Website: macys
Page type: account-dashboard
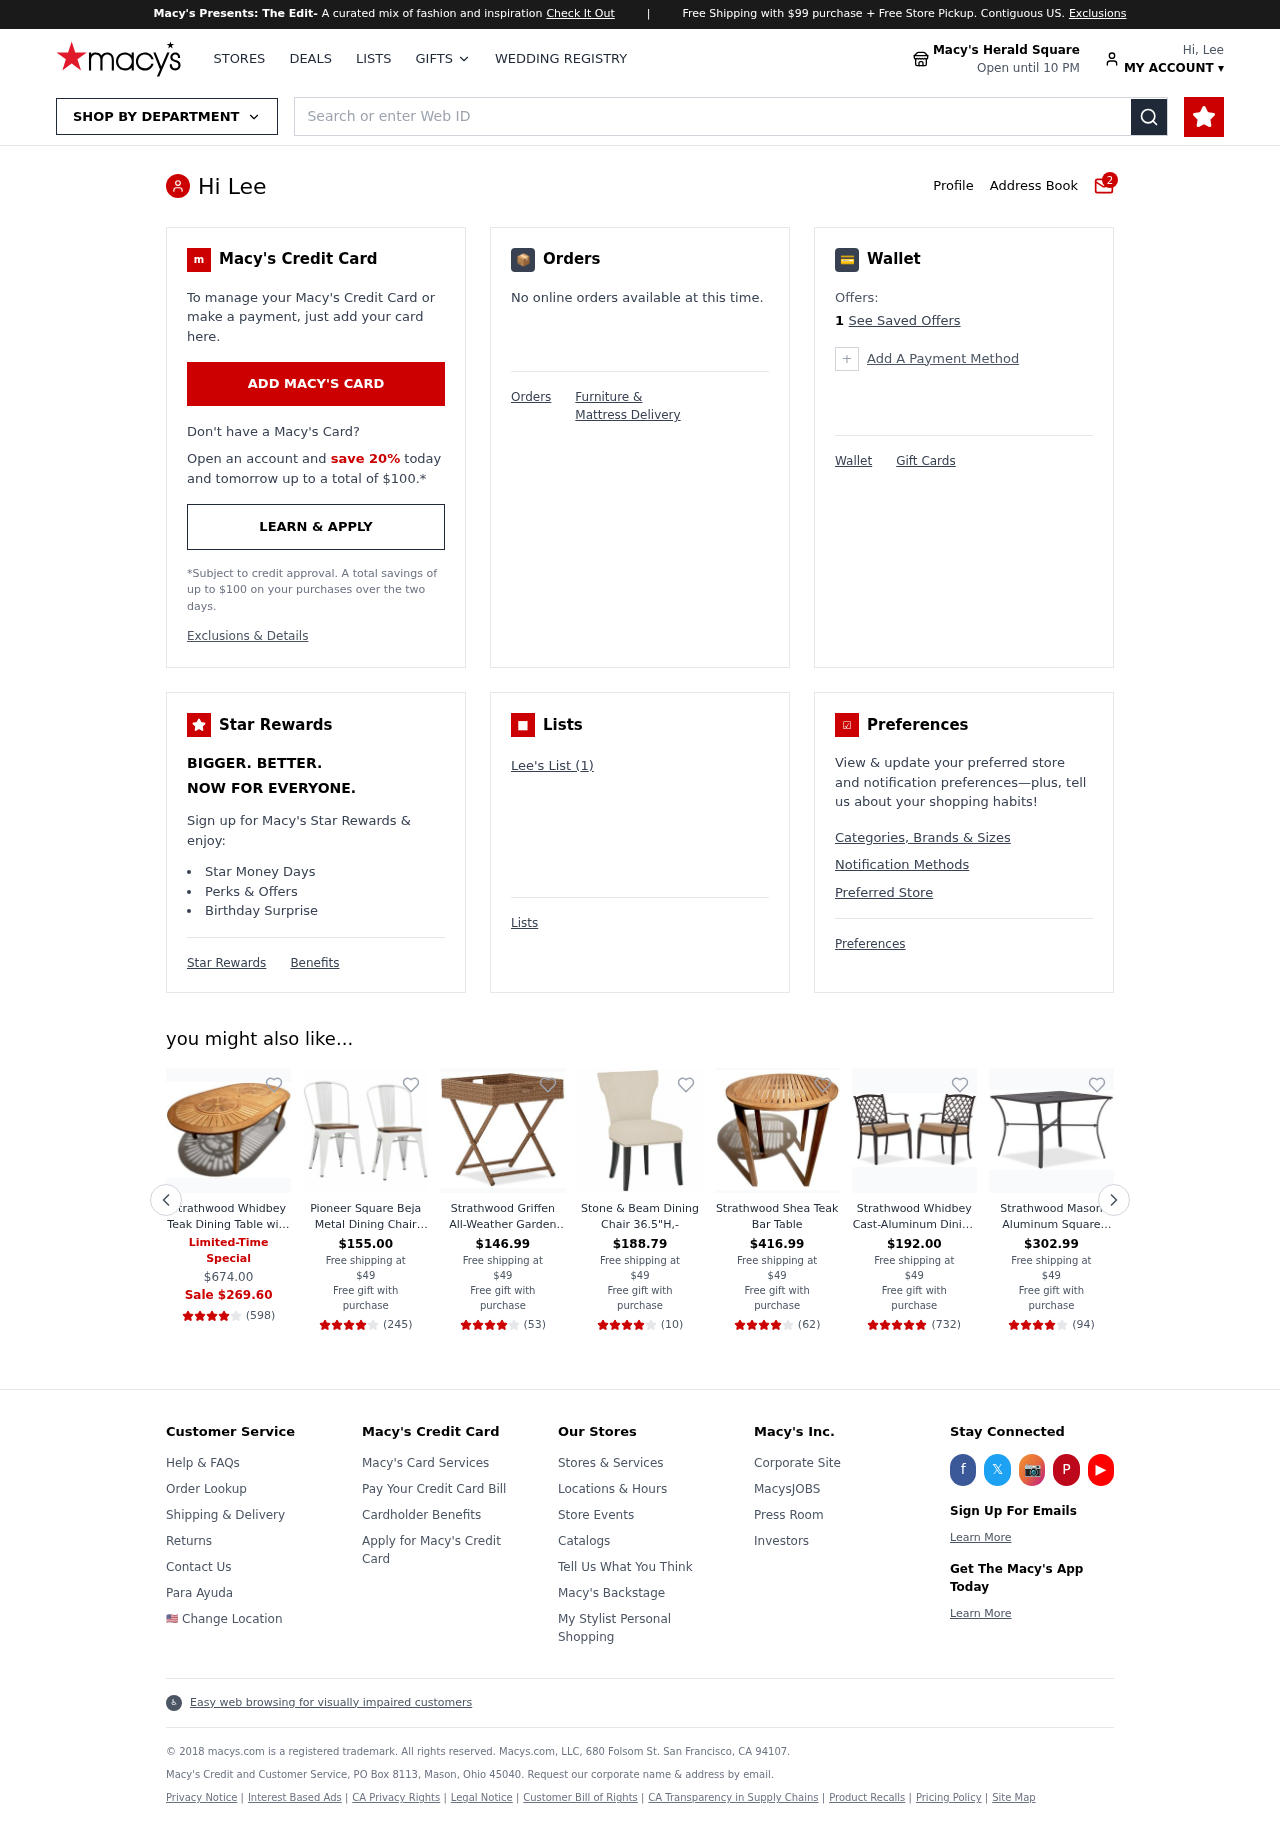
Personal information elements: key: PII_FIRSTNAME
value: Lee
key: PII_LOCATION1_NAME
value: Macy's Herald Square
Product elements: key: PRODUCT1_NAME
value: Strathwood Whidbey Teak Dining Table with Double Lazy Susan
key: PRODUCT1_NUM_RATINGS
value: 598
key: PRODUCT1_PRICE
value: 674
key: PRODUCT1_RATING
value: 4.1
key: PRODUCT2_NAME
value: Pioneer Square Beja Metal Dining Chair with Wood Seat, Set of 2, Coconut White
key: PRODUCT2_NUM_RATINGS
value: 245
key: PRODUCT2_PRICE
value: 155
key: PRODUCT2_RATING
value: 3.6
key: PRODUCT3_NAME
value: Strathwood Griffen All-Weather Garden Furniture - Wicker / Poly Rattan Folding Tray Table, Natural
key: PRODUCT3_NUM_RATINGS
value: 53
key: PRODUCT3_PRICE
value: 146.99
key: PRODUCT3_RATING
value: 4
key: PRODUCT4_NAME
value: Stone & Beam Dining Chair 36.5"H,-
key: PRODUCT4_NUM_RATINGS
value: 10
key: PRODUCT4_PRICE
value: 188.79
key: PRODUCT4_RATING
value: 3.8
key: PRODUCT5_NAME
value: Strathwood Shea Teak Bar Table
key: PRODUCT5_NUM_RATINGS
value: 62
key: PRODUCT5_PRICE
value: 416.99
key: PRODUCT5_RATING
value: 4
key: PRODUCT6_NAME
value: Strathwood Whidbey Cast-Aluminum Dining Arm Chair, Set of 2
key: PRODUCT6_NUM_RATINGS
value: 732
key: PRODUCT6_PRICE
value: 192
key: PRODUCT6_RATING
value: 4.5
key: PRODUCT7_NAME
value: Strathwood Mason Aluminum Square Dining Table
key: PRODUCT7_NUM_RATINGS
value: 94
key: PRODUCT7_PRICE
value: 302.99
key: PRODUCT7_RATING
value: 4.4
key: PRODUCT1_SALE_PRICE
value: Sale $269.60
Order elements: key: ORDER_FREE_SHIPPING_MIN
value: $99
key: ORDER_STORE_HOURS
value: Open until 10 PM
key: ORDER_NUM_MESSAGES
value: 2
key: ORDER_DISCOUNT_PERCENT
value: save 20%
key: ORDER_MAX_SAVINGS
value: $100
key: ORDER_MAX_SAVINGS2
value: $100
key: ORDER_NUM_OFFERS
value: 1
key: ORDER_NUM_LIST_ITEMS
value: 1
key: ORDER_FREE_SHIPPING_THRESHOLD
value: $49
Search elements: key: HEADER_SEARCH
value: Search or enter Web ID